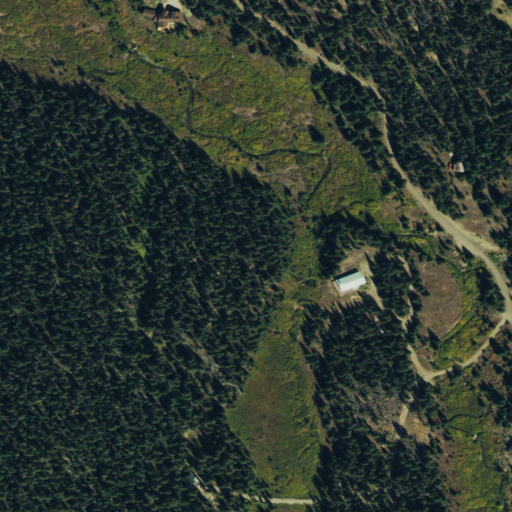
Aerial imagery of valley in Colorado named Black Gulch containing evergreen forest, woody wetlands, open development, high intensity development, and low intensity development